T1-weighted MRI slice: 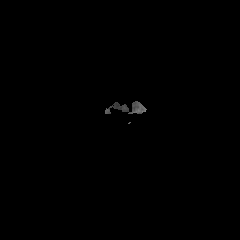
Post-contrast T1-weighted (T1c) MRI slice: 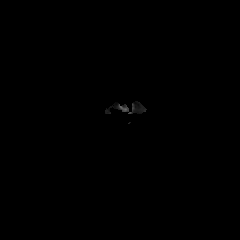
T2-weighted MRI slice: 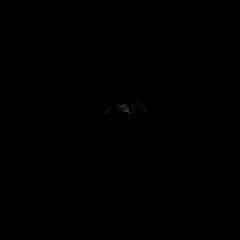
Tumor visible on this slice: no